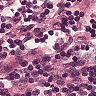
Metastatic tissue present: no